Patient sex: F
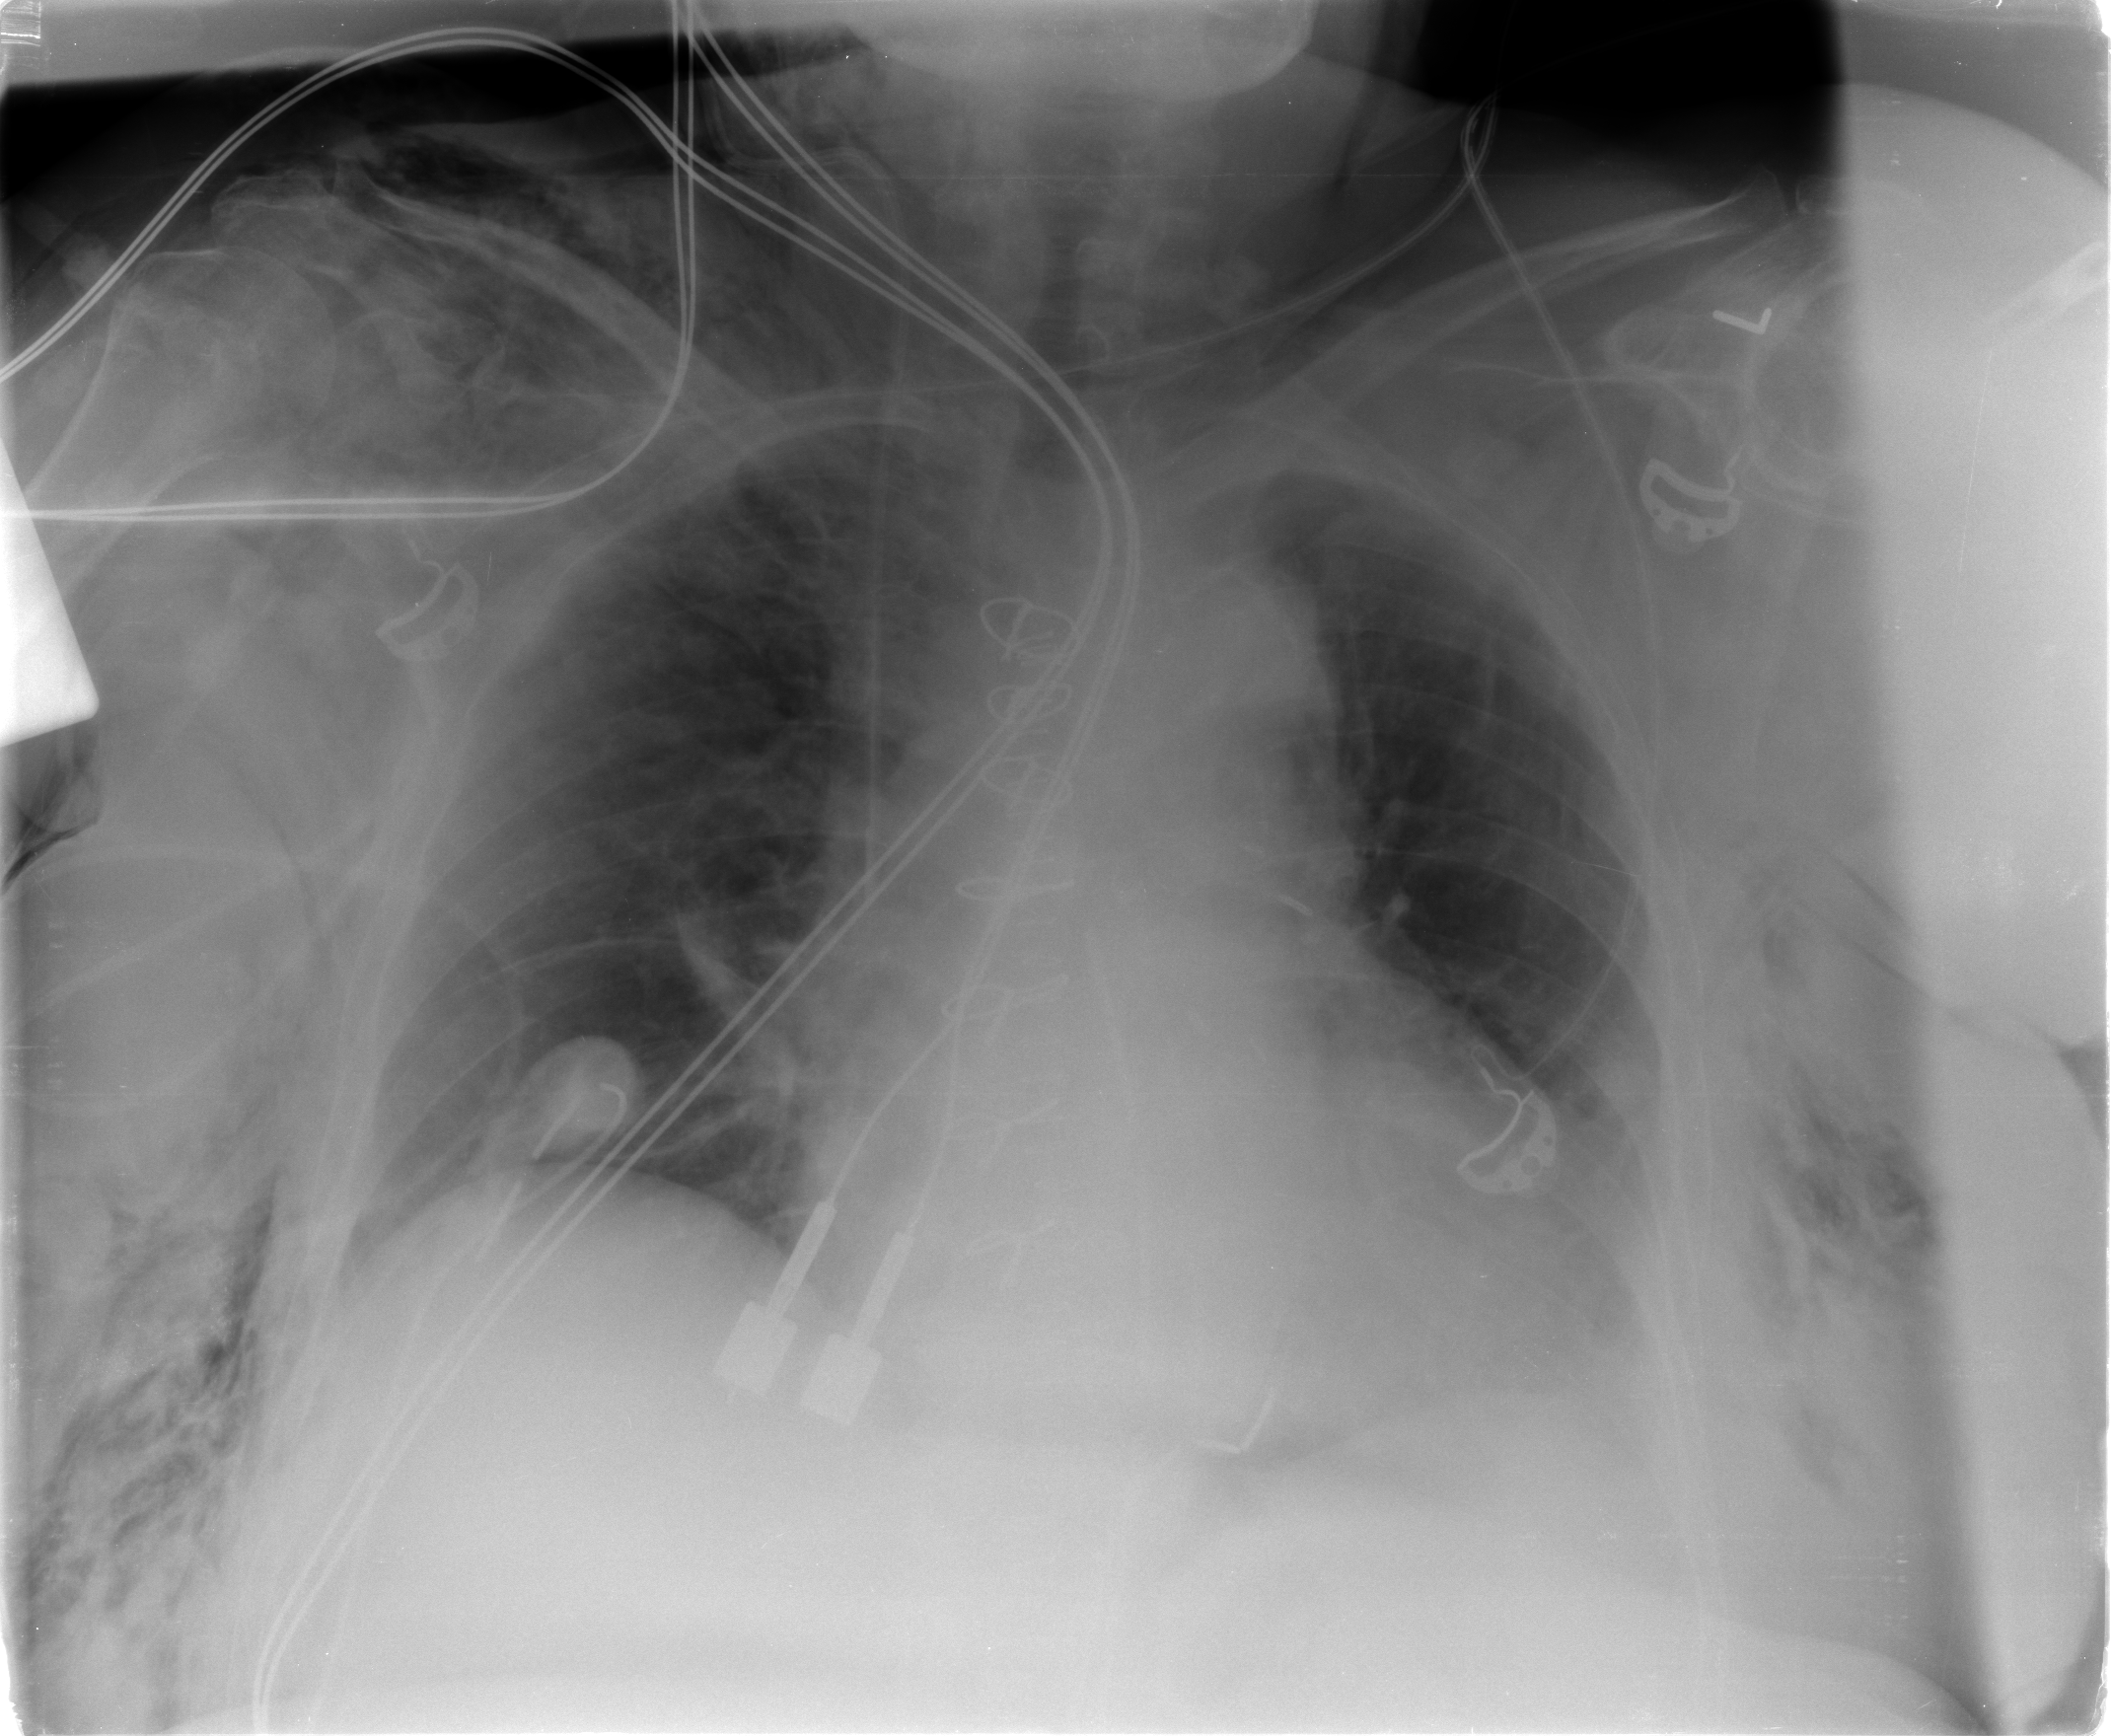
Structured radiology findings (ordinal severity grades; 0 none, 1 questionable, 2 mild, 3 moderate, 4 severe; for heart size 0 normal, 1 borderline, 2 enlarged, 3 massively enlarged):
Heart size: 0
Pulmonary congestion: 2
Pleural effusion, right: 0
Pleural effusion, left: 1
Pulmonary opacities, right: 1
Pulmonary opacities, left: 0
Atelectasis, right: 2
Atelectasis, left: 2